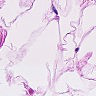
Metastatic tissue present: no